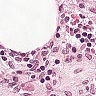
Metastatic tissue present: no